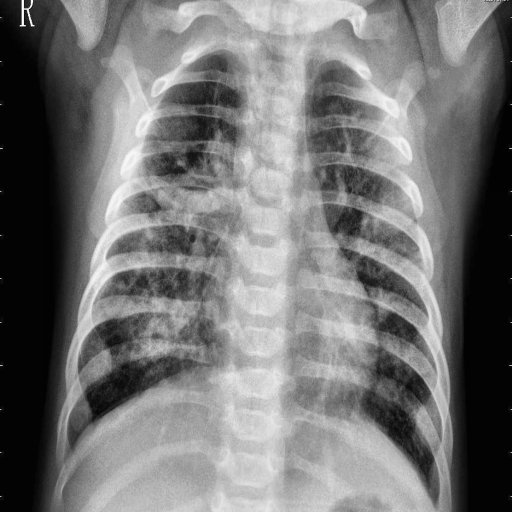
Finding: PNEUMONIA